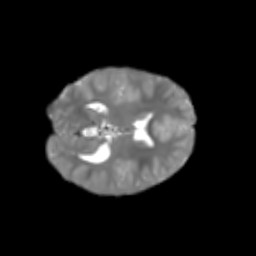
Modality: T2w
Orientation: axial
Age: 6
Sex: male
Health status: healthy